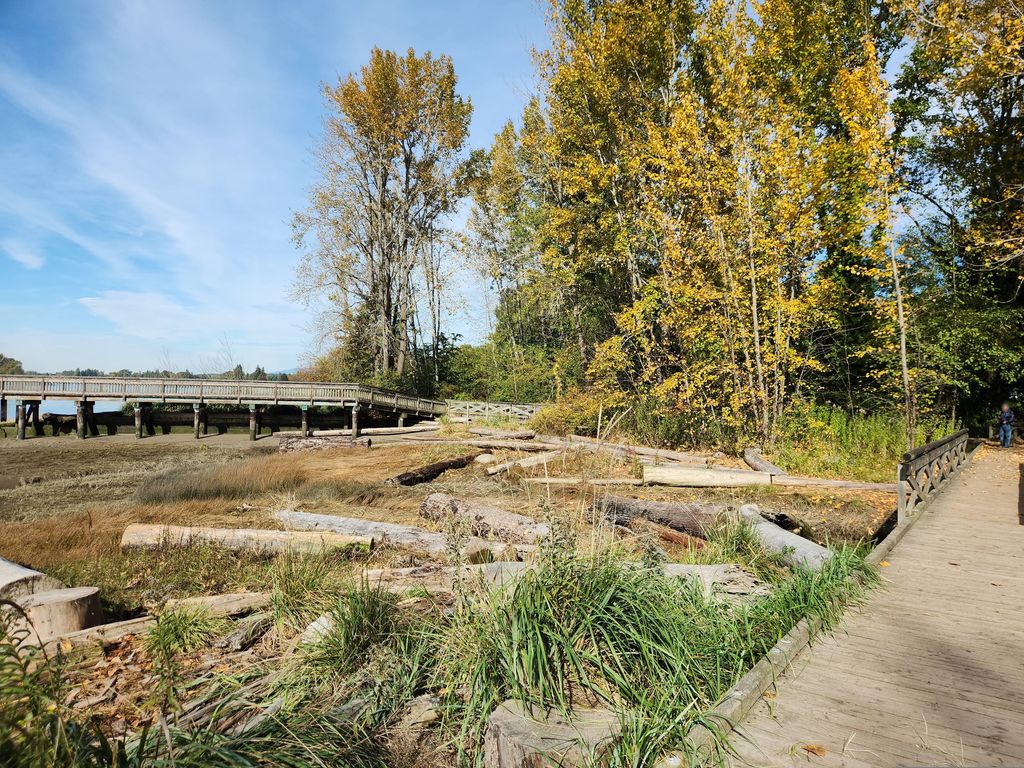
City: vancouver